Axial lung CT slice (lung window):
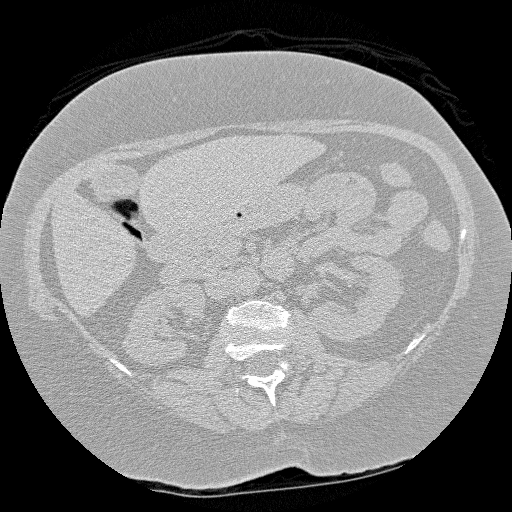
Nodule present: no